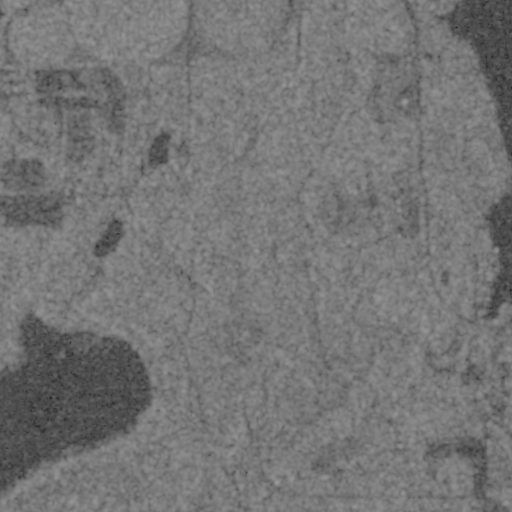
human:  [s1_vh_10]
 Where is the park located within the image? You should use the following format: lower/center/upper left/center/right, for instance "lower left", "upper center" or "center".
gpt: The park is located in the upper left of the image.
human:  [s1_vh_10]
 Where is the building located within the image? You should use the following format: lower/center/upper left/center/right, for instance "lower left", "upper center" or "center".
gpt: The building is located in the lower right of the image.
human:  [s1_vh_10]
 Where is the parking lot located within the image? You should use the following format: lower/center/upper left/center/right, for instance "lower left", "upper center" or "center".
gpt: There is no parking lot in the image.

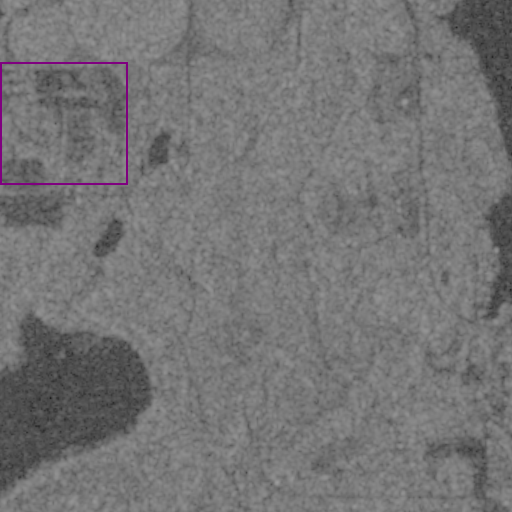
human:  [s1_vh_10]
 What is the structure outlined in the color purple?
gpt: The structure outlined in purple is a park.
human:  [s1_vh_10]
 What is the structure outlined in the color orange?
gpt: There is no orange outline.